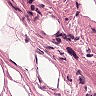
Metastatic tissue present: no